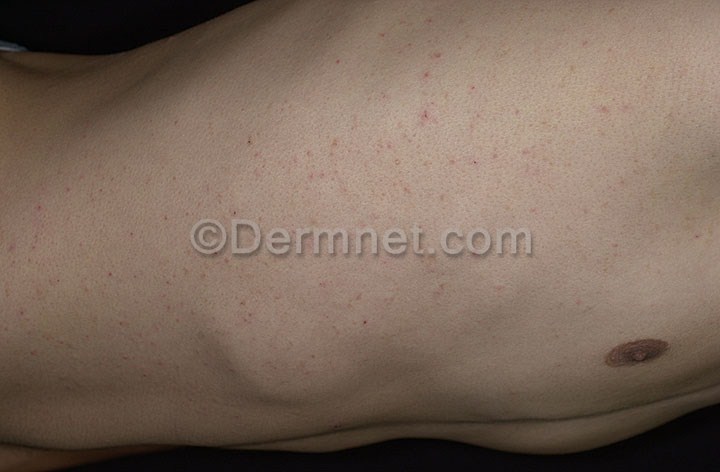
Disease: Scabies Lyme Disease and other Infestations and Bites